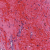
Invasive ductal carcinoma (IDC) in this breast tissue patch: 0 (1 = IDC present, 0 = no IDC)